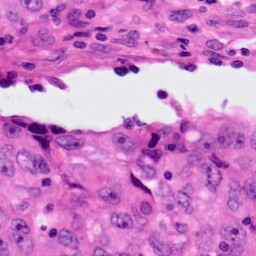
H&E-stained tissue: Lung